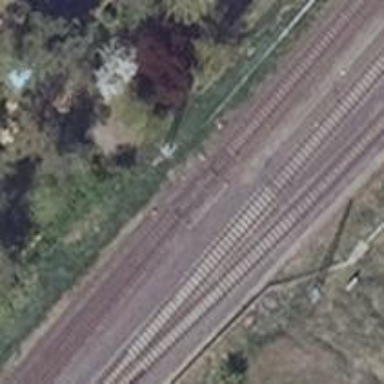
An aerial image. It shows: Railway with electrified contact lines.